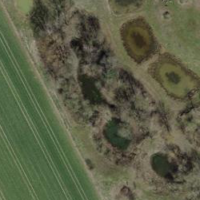
EUNIS habitat code: 25
Species observed at this site:
Aglais io
Coenonympha pamphilus
Hyla arborea
Ichthyosaura alpestris
Gonepteryx rhamni